Interaction volume radius: 5 \u00c5
Interaction volume height: 30 \u00c5
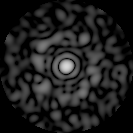
Disorder parameter: 0.8363